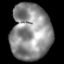
Tissue: lung
Cell type: Epithelial cells
Senescence score: 0.2427
Nuclear area (px): 2221
Mean DAPI intensity: 140.596